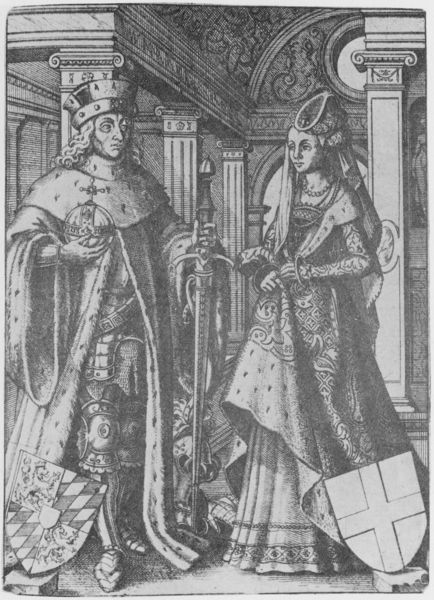
Titel: Bildnis von Ludovicus V
Künstler: Jost Amman
Institution: (Seriendruck)
Schlagwörter: mann, weiß, menschen, frankreich, frau, grau, hut, kleid, pfeiler, raum, schwarz, säule, säulen, zeichnung, zimmer, dame, schleier, schloss, haube, muster, architektur, hermelin, pelz, rahmen, ärmel, bildnis, herr, portrait, porträt, gewand, haare, mantel, reich, decke, innen, paar, saum, england, krone, locken, prinzessin, renaissance, apfel, holzschnitt, bogen, perspektive, schuhe, grafik, graphik, saal, kuppel, kaiser, könig, braut, robe, metall, halle, doppelportrait, schild, gewölbe, bayern, kreuz, palast, druck, druckgraphik, schwarzweiss, schraffur, radierung, stich, illustration, schwert, waffen, kugel, herrscher, schuh, rüstung, architrav, kapitell, wappen, ehepaar, gesims, ionisch, schwart, umhänge, hochzeit, königin, löwe, kupferstich, kaiserin, insignien, ornat, zepter, kapitel, gebälk, kassette, tonnengewölbe, königing, konig, heirat, vermählung, freau, reichsapfel, herzogin, königspaar, gemahlin, paarbildnis, reichapfel, ionisierend, kannellur, keiser, reichsapgel, hrzog, kleid#, szeoter